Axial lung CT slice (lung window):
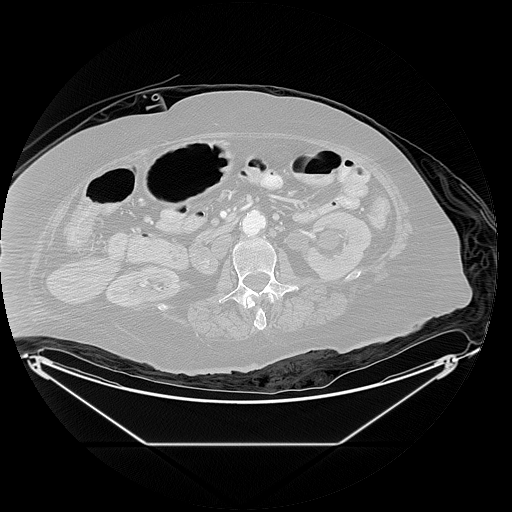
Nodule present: no